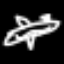
Label: airplane